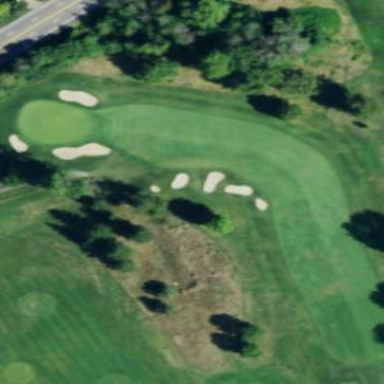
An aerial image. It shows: Rough grassy area used for golf.